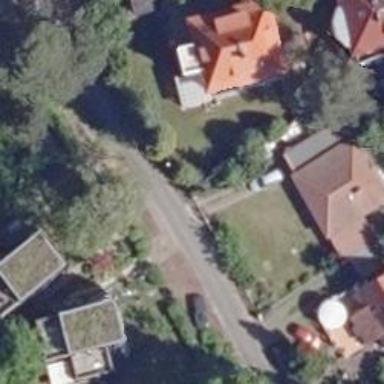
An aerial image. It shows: Residential road with sidewalks on both sides.